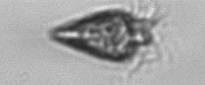
Label: Strombidium_tintinnodes